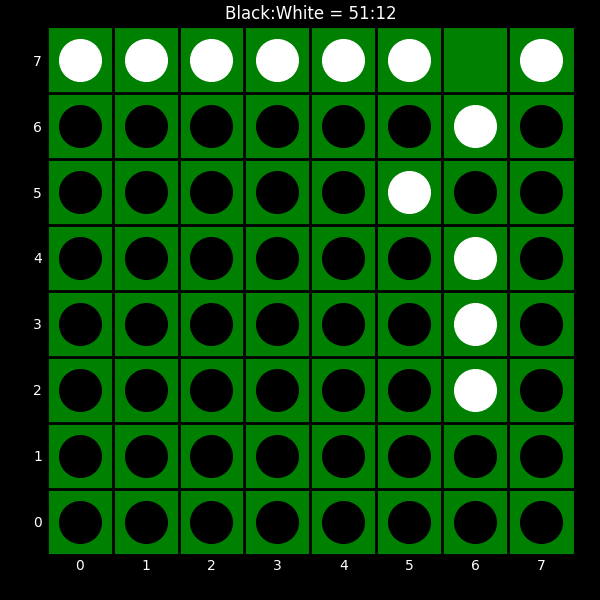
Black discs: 51
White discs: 12